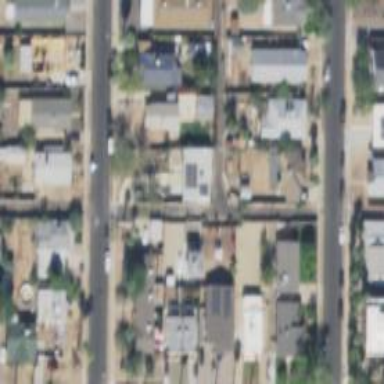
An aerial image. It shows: Alley classified as service road.